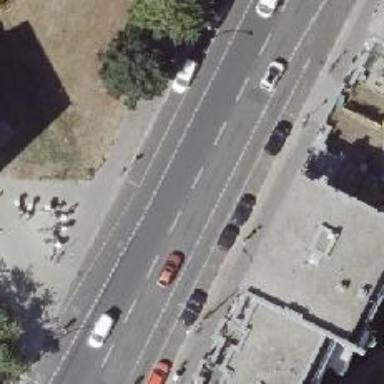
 as well as lanes for cycling on both sides. The parking lanes are oriented parallel to the road."